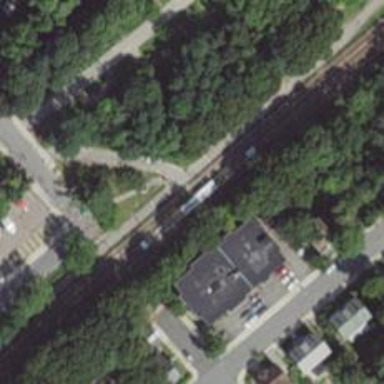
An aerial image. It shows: Railway crossing.